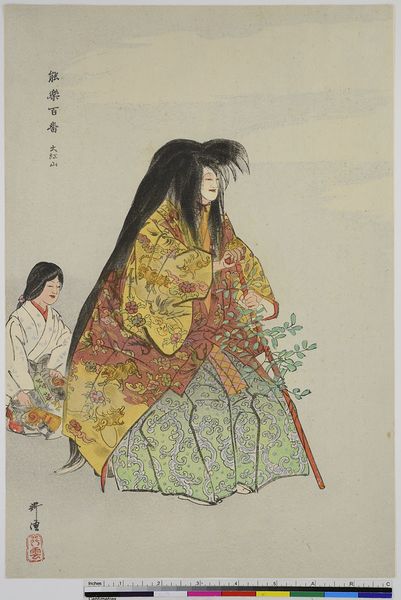
Titel: Hundert No-Stücke: Oeyama
Künstler: Tsukioka K&#x14D;gyo
Standort: Hamburg
Institution: Museum für Kunst und Gewerbe Hamburg
Schlagwörter: baum, frauen, gelb, grün, blumen, frau, schwarz, rot, dienerin, gewand, haare, blatt, theater, holzschnitt, japan, kaiser, schriftzeichen, tusche, asien, druckgraphik, druckgrafik, asiatisch, bambus, zeit, schauspieler, miniatur, farbholzschnitt, schauspielerin, hygiene, kimono, reproduktionen, druckerzeugnisse, pflanzenornamente, tierornamente, theateraufführung, meiji